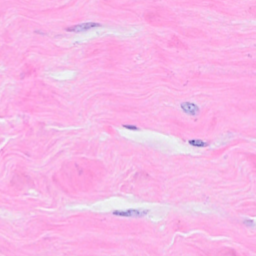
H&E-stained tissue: Breast